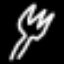
Label: fork